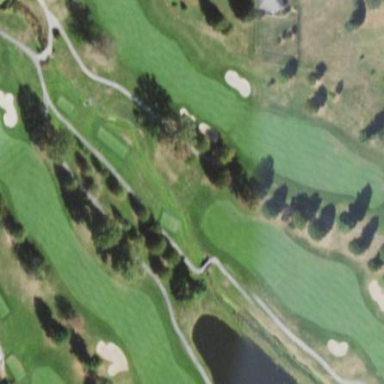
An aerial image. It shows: Grassy area designated as golf fairway.